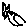
Label: bird